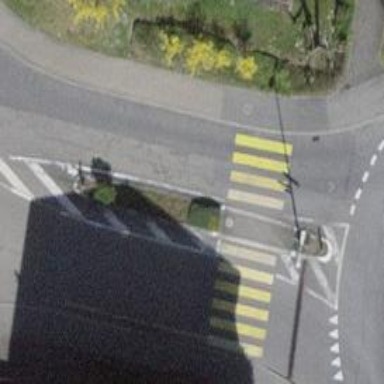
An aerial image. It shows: Footway located on traffic island.